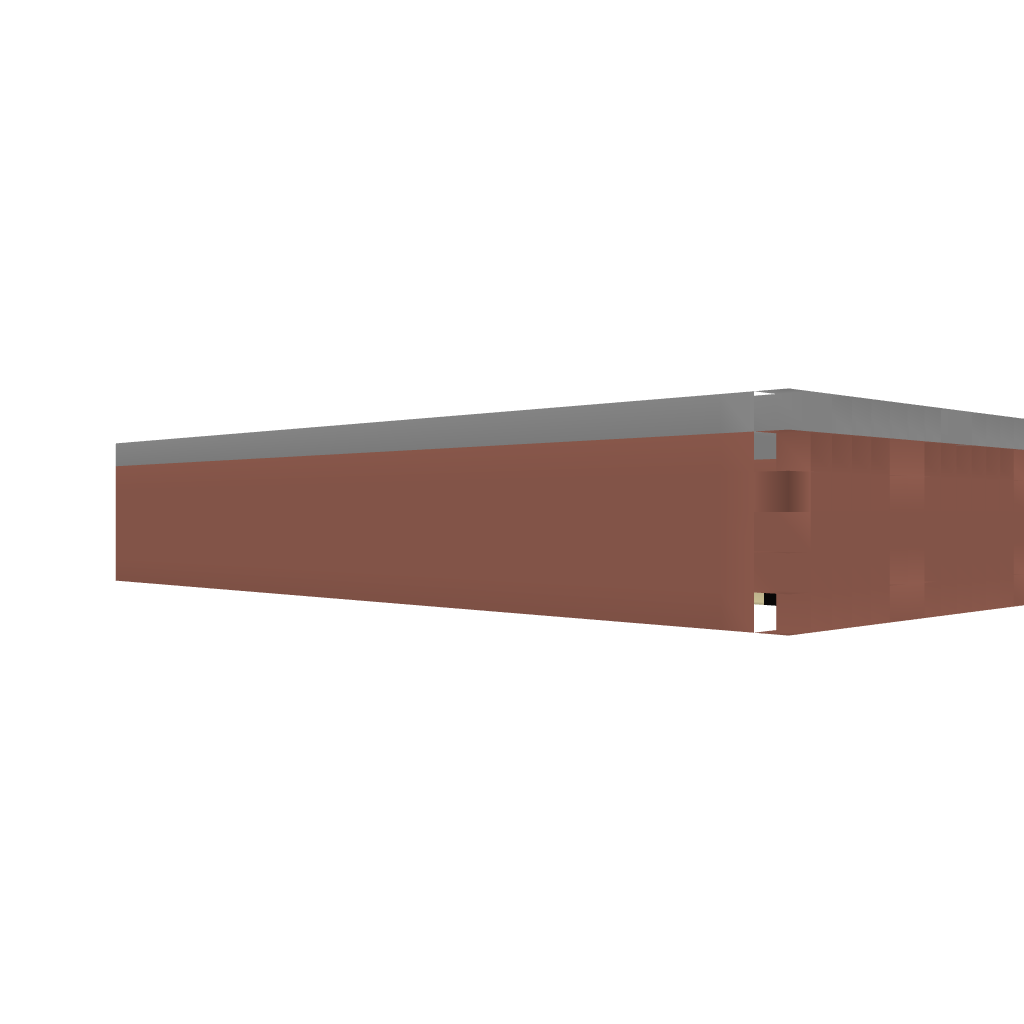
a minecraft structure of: Automatic sorting system